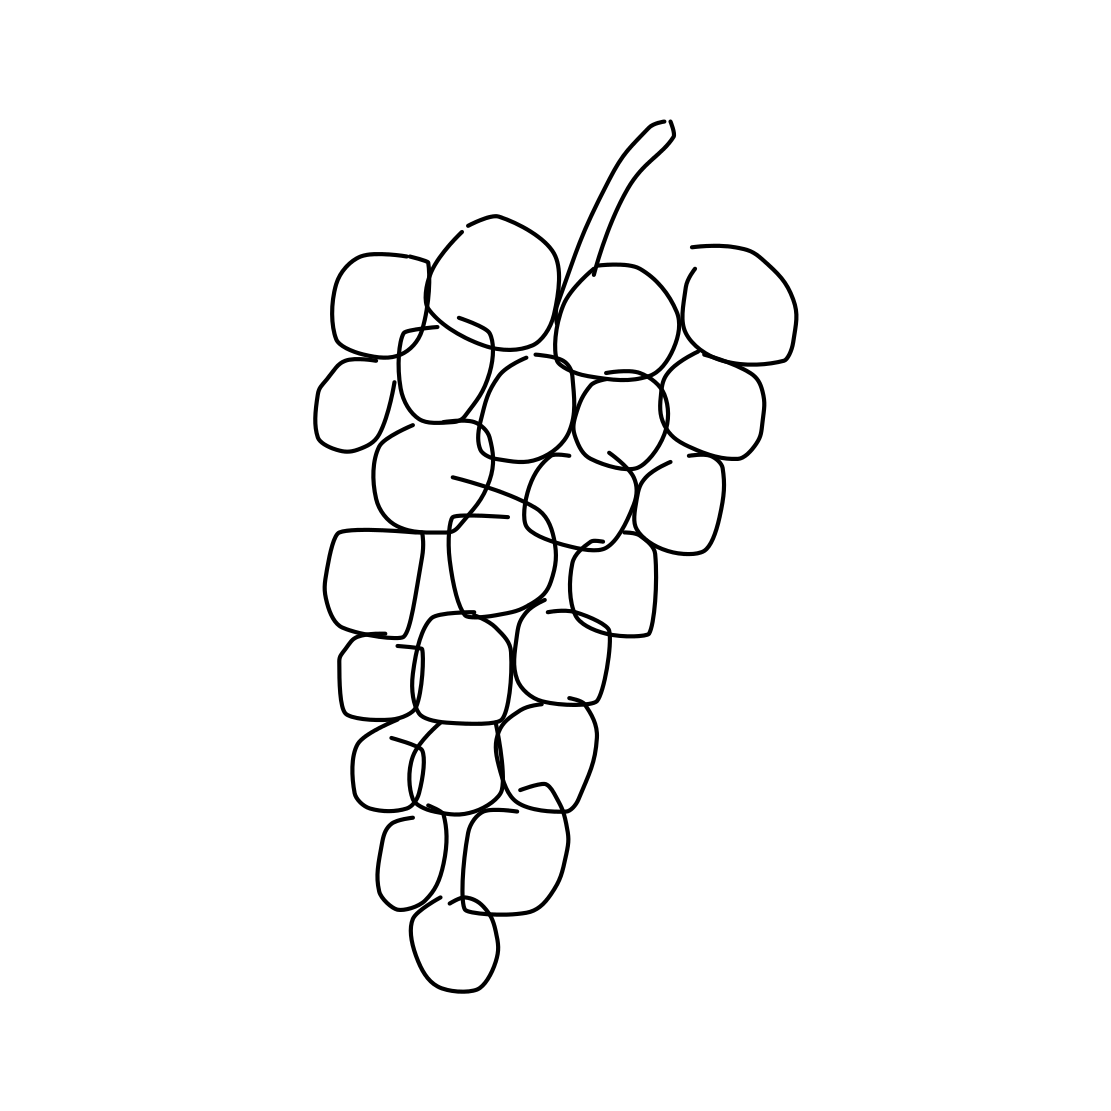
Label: grapes